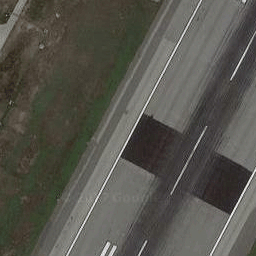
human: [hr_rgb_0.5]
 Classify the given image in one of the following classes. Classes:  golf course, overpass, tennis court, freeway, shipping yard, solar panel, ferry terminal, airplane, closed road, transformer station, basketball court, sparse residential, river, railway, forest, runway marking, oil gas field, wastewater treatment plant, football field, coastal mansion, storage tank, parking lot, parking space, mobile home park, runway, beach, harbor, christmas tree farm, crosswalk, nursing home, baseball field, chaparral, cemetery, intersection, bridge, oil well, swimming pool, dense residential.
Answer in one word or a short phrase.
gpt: runway